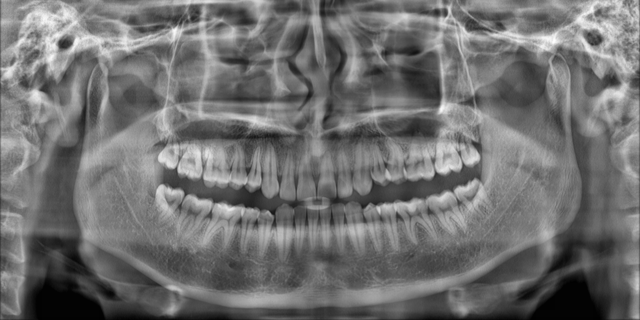
adult